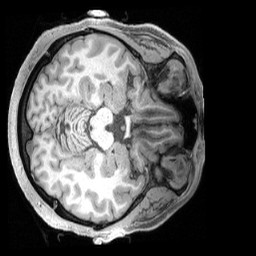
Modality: T1w
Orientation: axial
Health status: healthy
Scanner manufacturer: siemens
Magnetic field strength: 3 T
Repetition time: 2.4 s
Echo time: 0.00201 s